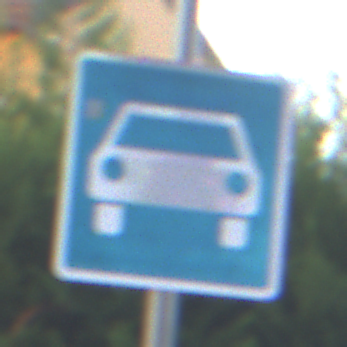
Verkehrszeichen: Kraftfahrstrasse
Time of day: SunriseSunset
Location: Outdoor (Urban)
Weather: Clear
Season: NotSpecified
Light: Natural